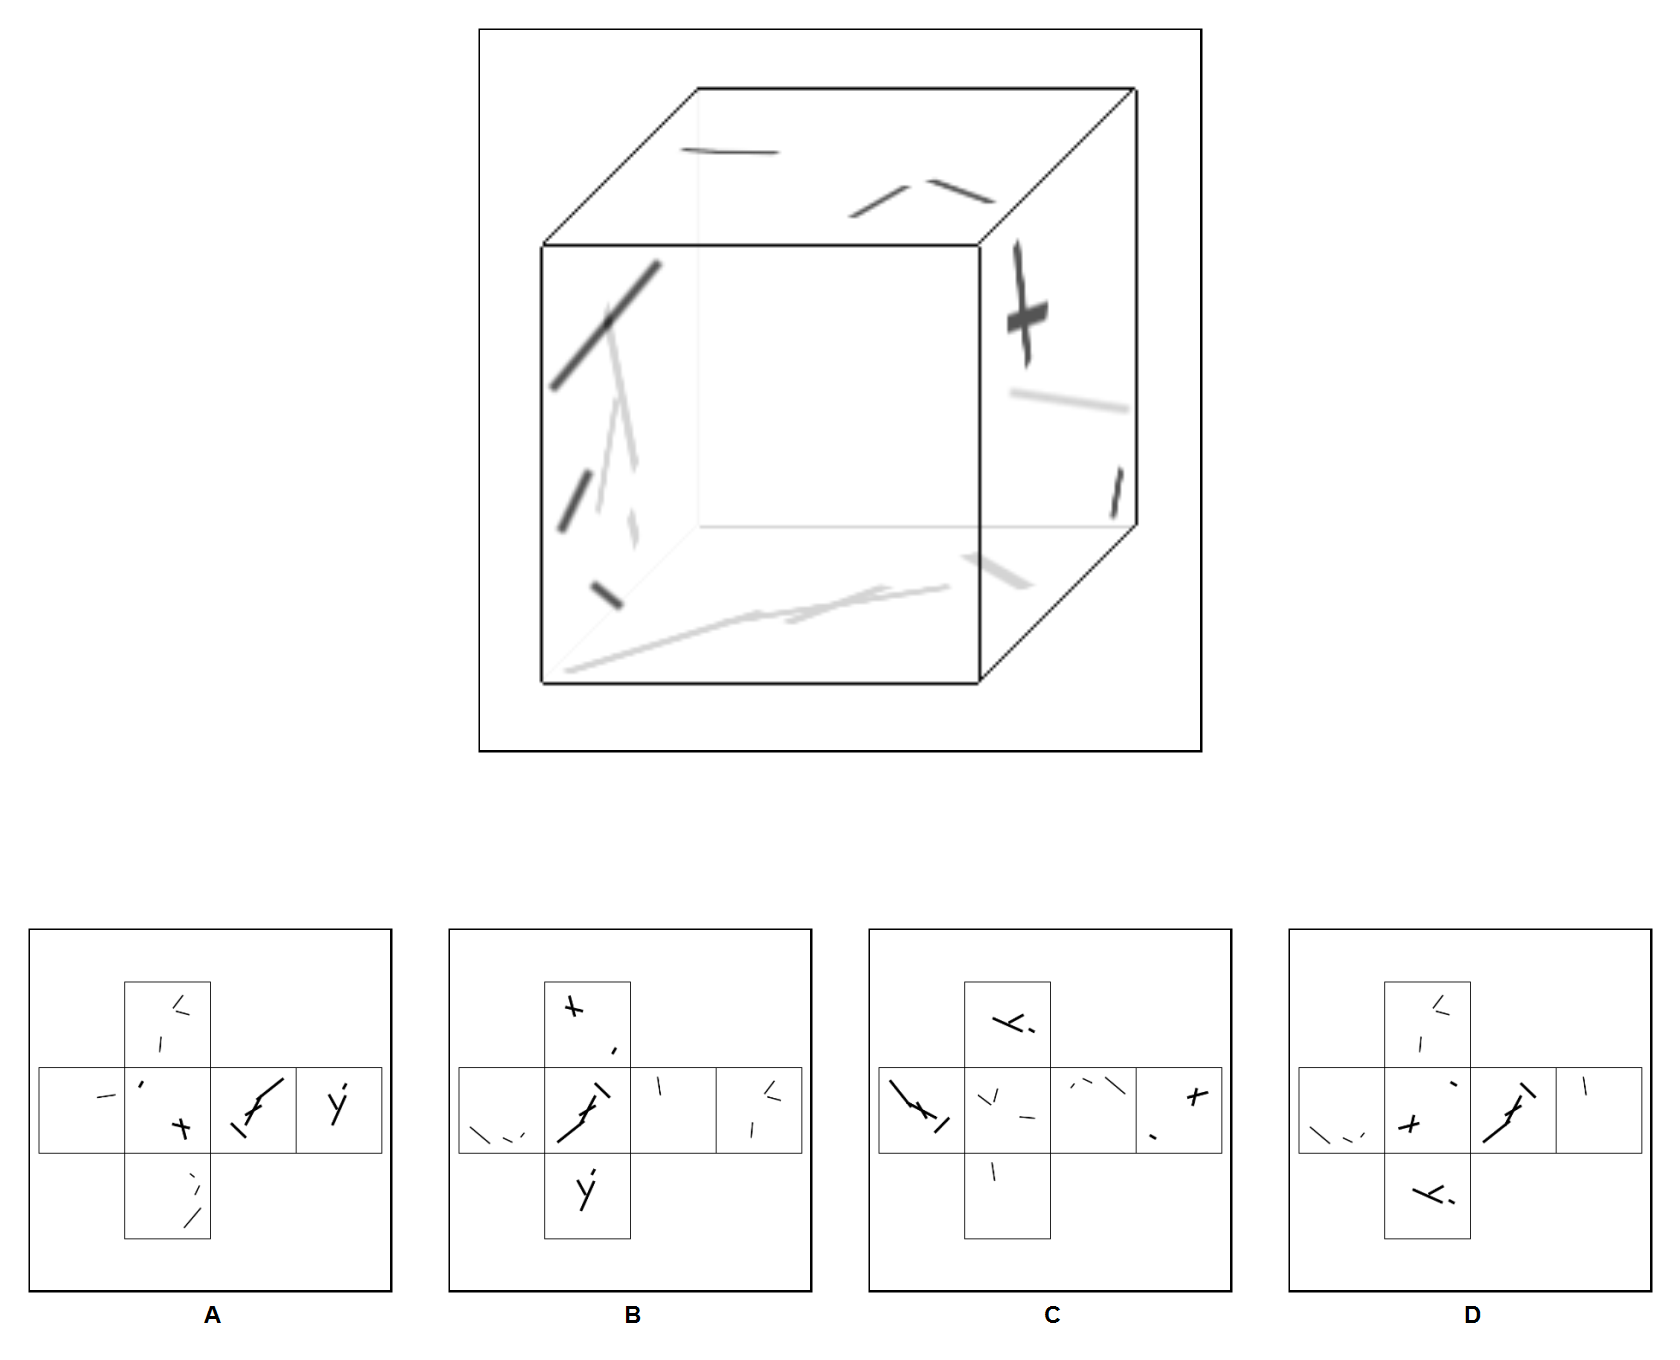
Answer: B